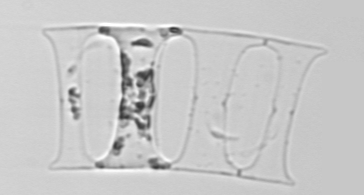
Label: Eucampia